Interaction volume radius: 5 \u00c5
Interaction volume height: 15 \u00c5
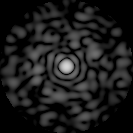
Disorder parameter: 0.7922